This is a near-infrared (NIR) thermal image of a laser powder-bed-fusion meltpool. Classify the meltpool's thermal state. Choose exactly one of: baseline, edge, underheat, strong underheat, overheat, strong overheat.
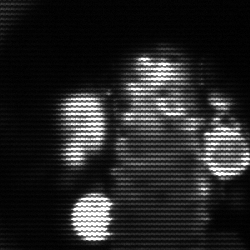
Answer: strong underheat